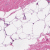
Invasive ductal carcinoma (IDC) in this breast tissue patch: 0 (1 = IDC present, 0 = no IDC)